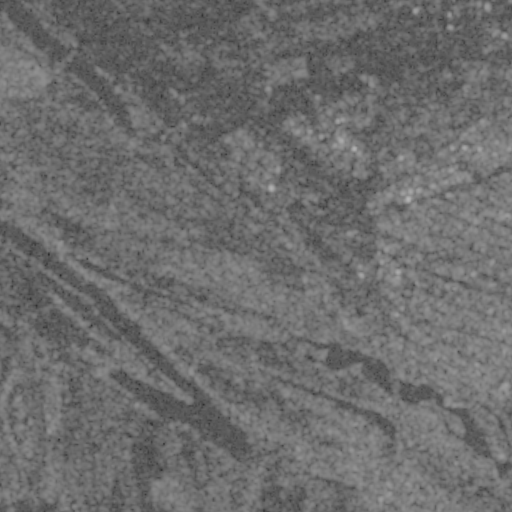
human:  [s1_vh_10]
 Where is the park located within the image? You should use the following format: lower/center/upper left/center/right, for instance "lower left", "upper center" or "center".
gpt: The park is located in the upper right of the image.
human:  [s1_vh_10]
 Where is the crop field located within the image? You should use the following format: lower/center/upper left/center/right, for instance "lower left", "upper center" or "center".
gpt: There is no crop field in the image.

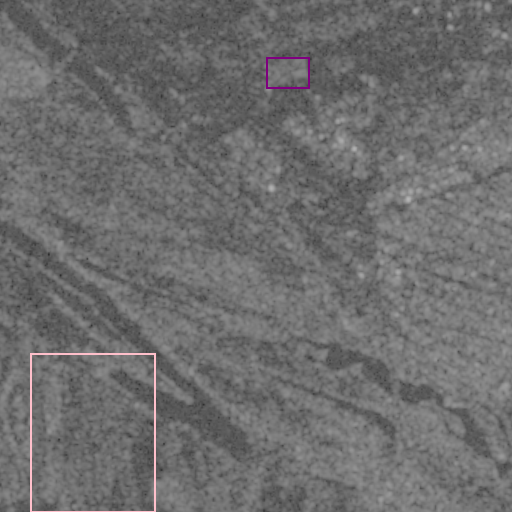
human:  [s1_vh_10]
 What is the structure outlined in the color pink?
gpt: The structure outlined in pink is a crop field.
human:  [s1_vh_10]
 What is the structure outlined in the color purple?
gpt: The structure outlined in purple is a park.
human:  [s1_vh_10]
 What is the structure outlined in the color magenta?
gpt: There is no magenta outline.